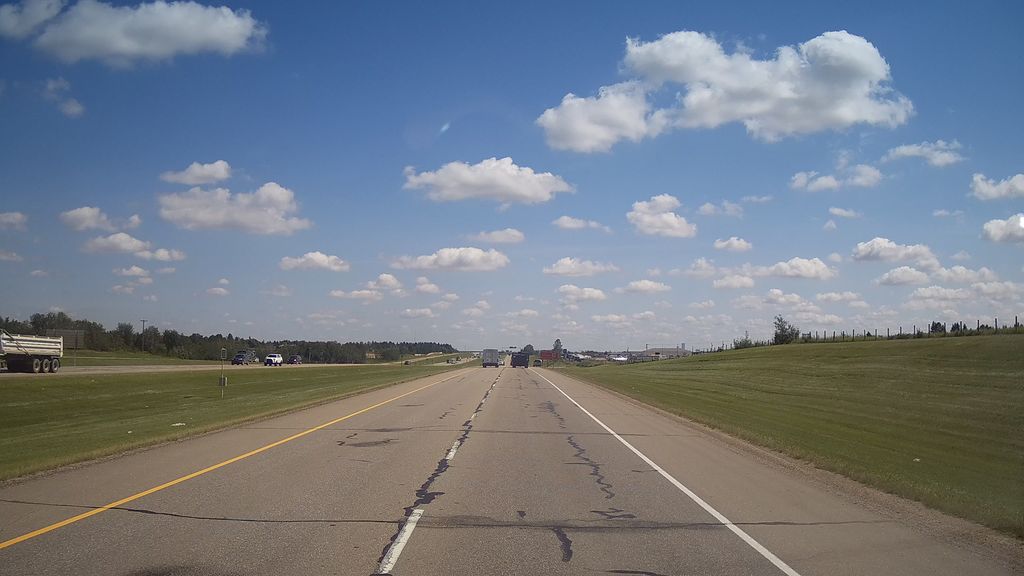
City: edmonton